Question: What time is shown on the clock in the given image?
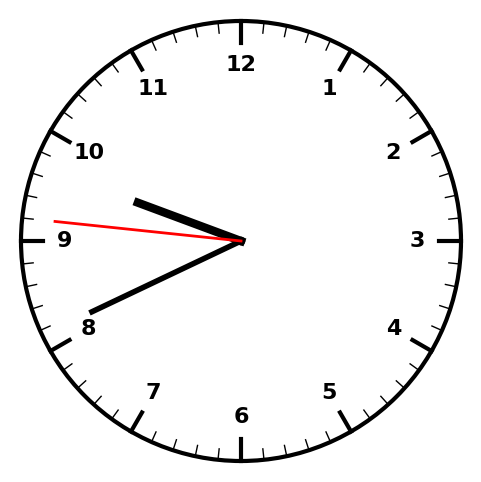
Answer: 09:40:46